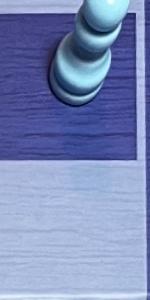
Label: Empty